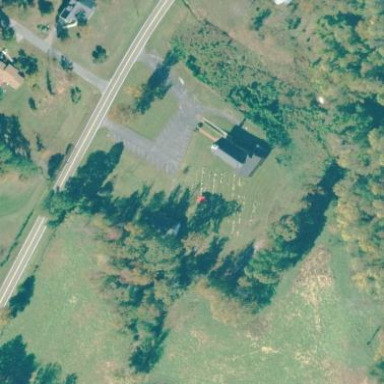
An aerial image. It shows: Cemetery.